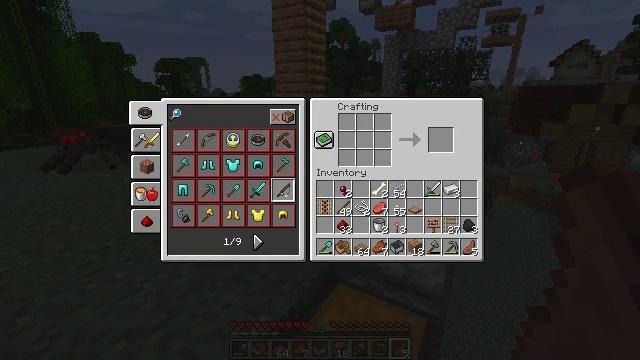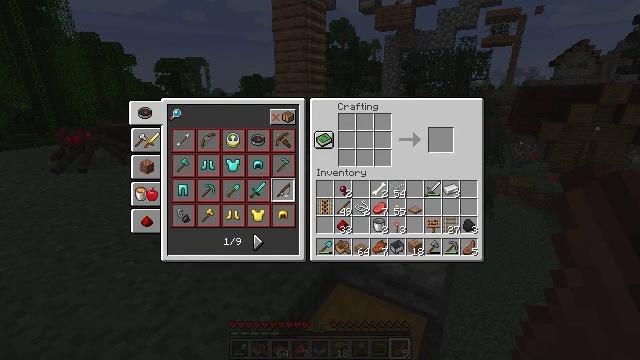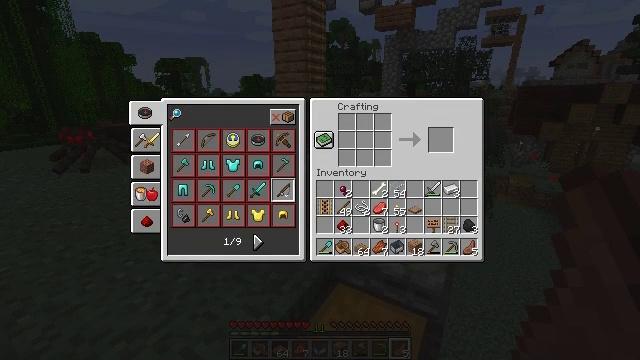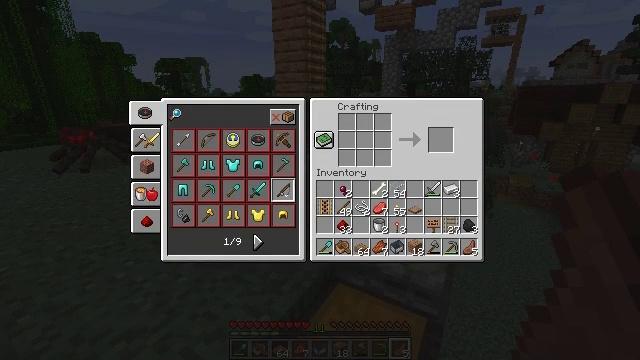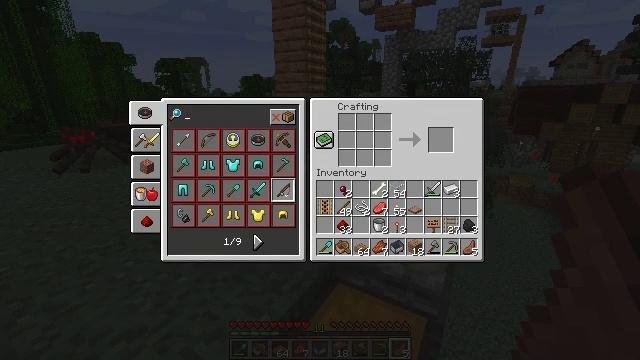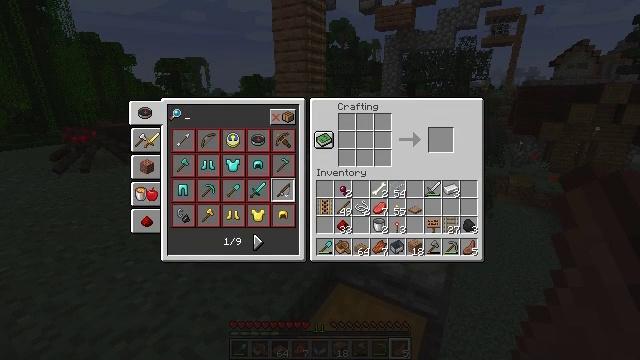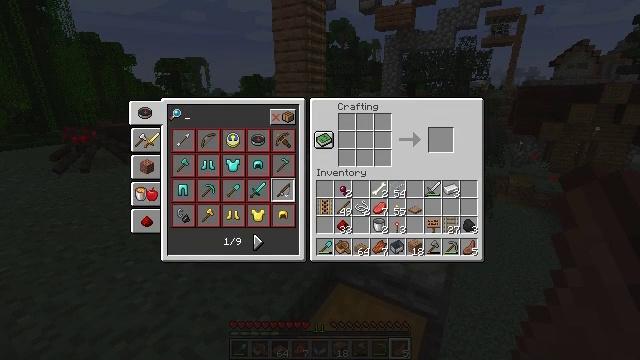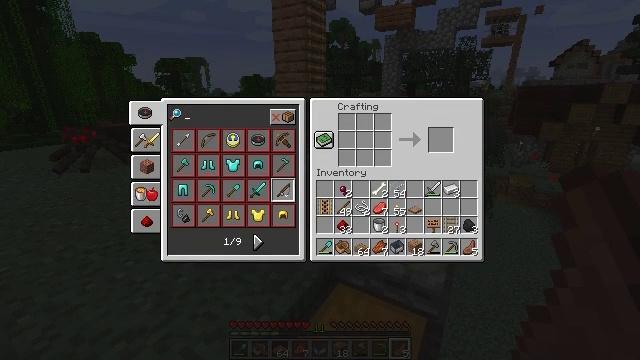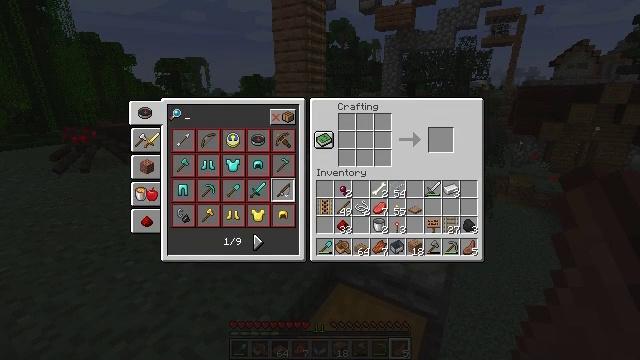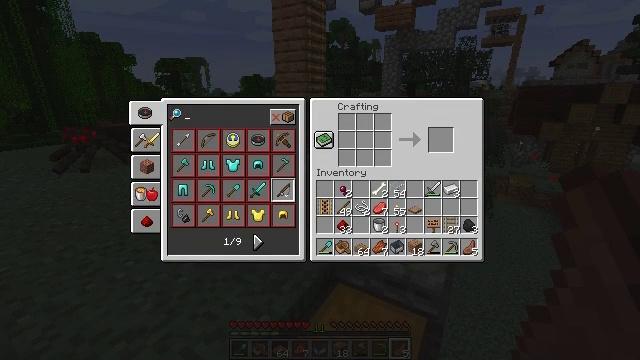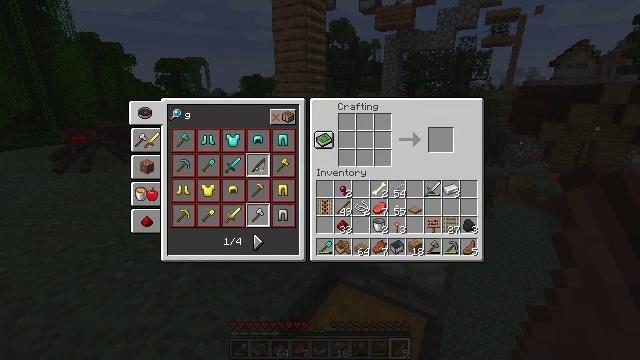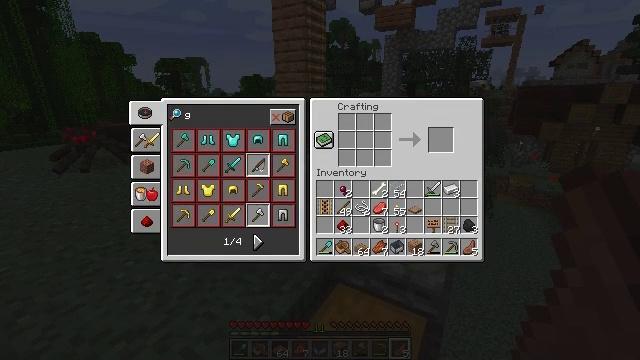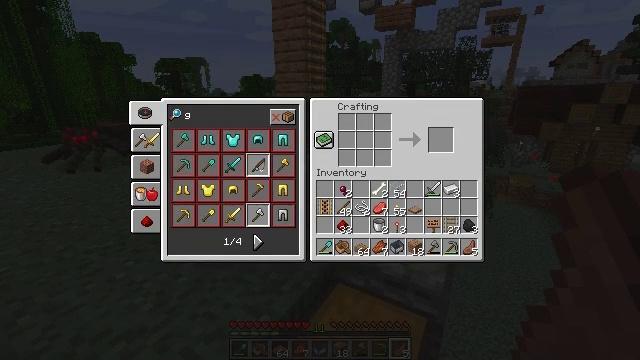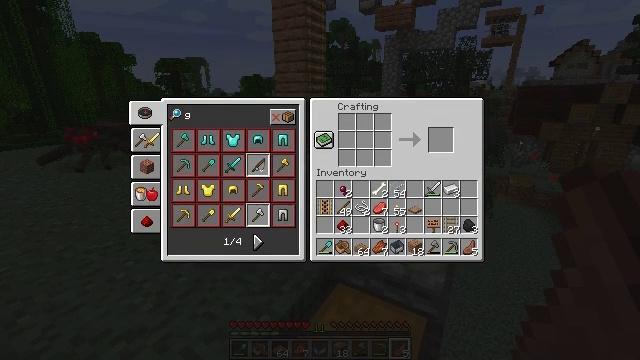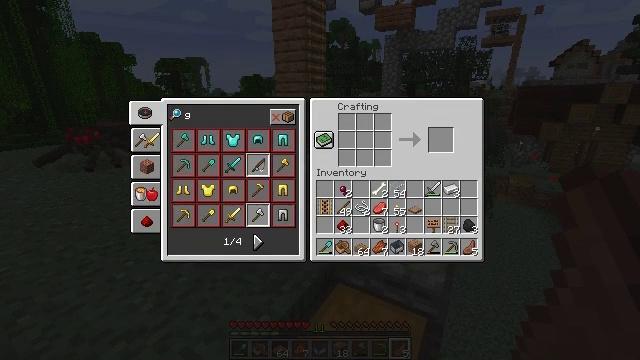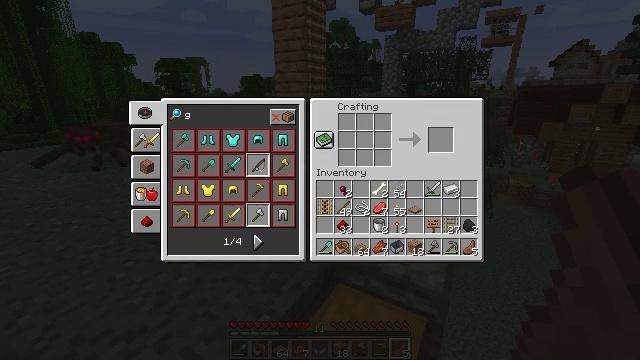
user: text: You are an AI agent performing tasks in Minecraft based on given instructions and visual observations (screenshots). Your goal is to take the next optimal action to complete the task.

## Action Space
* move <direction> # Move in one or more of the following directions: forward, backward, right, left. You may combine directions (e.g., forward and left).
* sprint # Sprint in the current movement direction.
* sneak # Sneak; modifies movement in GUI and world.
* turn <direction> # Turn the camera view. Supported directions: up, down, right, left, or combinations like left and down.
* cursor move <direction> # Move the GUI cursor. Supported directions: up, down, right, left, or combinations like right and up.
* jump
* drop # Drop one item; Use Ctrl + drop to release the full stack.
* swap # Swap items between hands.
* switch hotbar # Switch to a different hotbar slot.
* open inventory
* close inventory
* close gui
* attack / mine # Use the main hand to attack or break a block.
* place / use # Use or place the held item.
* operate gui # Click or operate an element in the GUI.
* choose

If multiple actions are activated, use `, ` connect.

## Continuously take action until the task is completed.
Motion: motion action
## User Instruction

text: Take jungle planks to craft a jungle fence gate.
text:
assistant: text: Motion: no_op
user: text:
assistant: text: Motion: no_op
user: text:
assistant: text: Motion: no_op
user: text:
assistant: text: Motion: no_op
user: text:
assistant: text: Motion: no_op
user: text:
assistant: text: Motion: no_op
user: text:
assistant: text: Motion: no_op
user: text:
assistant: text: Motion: no_op
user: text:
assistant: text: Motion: no_op
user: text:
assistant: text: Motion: no_op
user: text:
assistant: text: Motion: no_op
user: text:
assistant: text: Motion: no_op
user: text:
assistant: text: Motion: no_op
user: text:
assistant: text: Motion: no_op
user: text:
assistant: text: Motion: no_op
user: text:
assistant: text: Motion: no_op
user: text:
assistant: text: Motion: no_op
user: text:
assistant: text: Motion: move left
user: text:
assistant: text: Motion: move left
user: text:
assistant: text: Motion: no_op
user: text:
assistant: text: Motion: no_op
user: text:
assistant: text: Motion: no_op
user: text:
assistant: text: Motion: no_op
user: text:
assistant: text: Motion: no_op
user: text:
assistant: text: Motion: no_op
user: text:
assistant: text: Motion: no_op
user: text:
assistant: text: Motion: no_op
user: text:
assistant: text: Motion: no_op
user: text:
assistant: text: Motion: no_op
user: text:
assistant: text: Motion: no_op